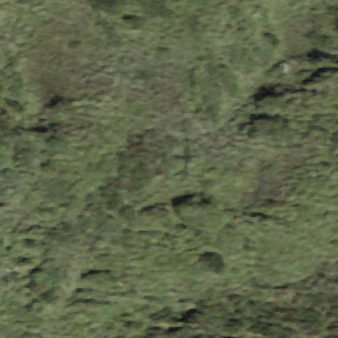
Label: other